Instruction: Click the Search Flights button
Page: home
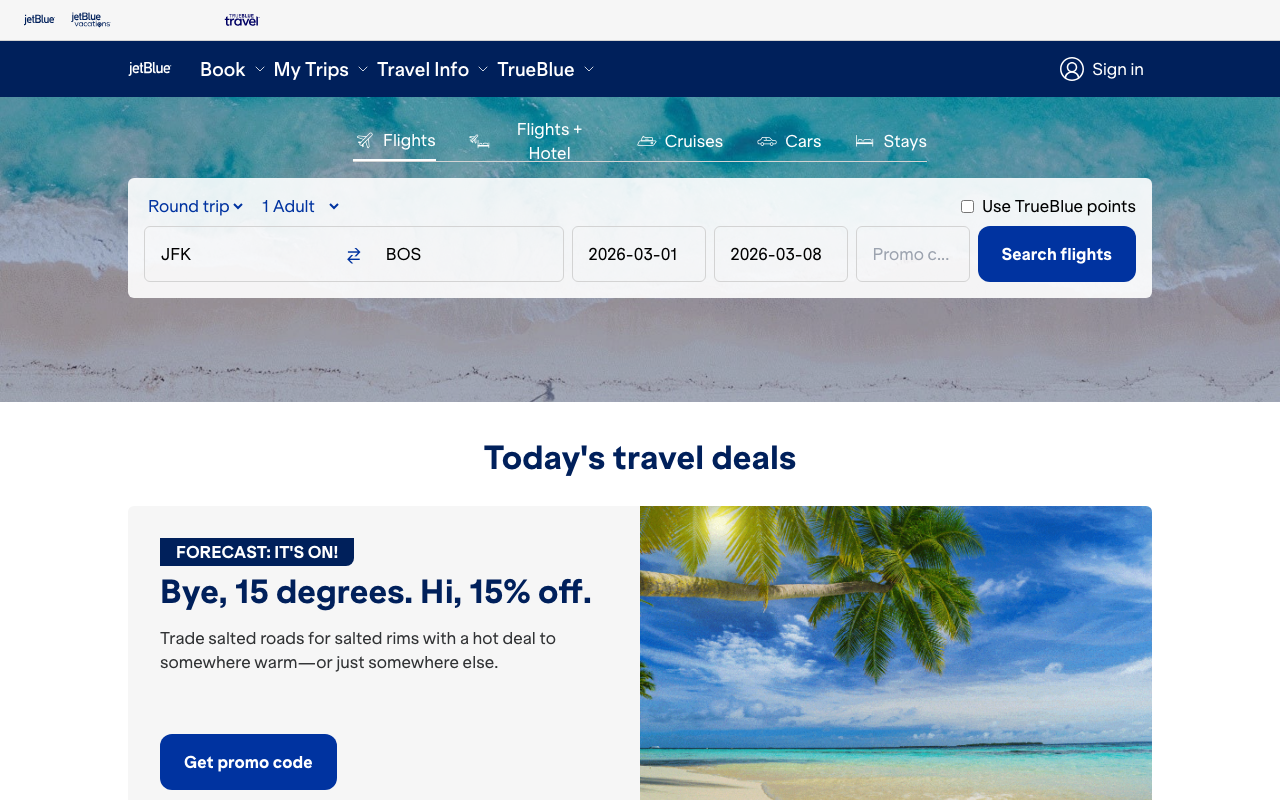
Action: click